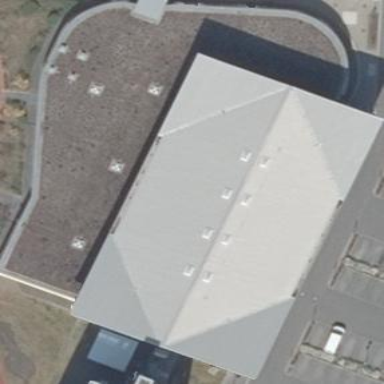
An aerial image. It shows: Sports center building.